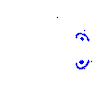
Particle: electron